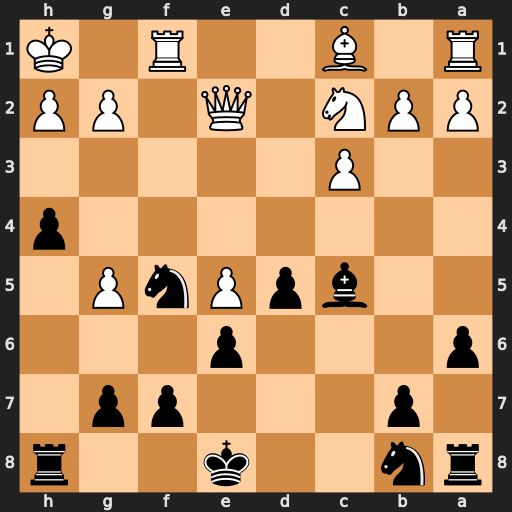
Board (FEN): rn2k2r/1p3pp1/p3p3/2bpPnP1/7p/2P5/PPN1Q1PP/R1B2R1K
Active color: b
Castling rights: kq
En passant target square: -
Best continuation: Ng3+ hxg3 hxg3+ Qh5 Rxh5#